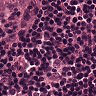
Metastatic tissue present: no